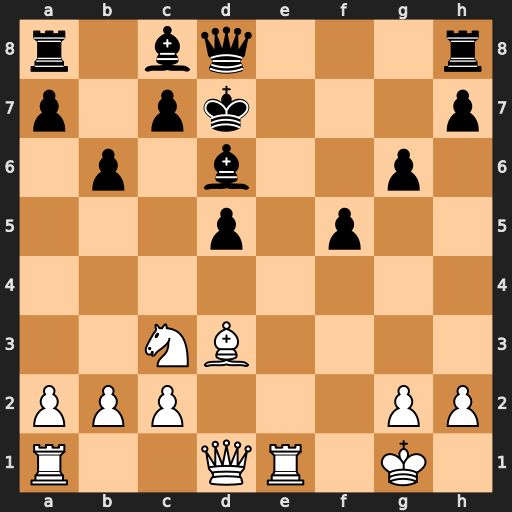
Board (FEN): r1bq3r/p1pk3p/1p1b2p1/3p1p2/8/2NB4/PPP3PP/R2QR1K1
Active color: w
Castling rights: -
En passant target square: -
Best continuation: Bb5+ c6 Bxc6+ Kxc6 Qxd5+